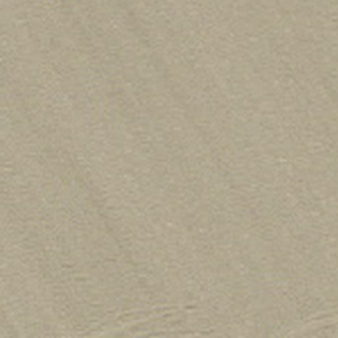
Label: other